Question: The button on the Panel was supposed to be below the last row of ovals but what it does was add a column:

Here is my Code
'''
Panel p1 = new Panel();
JButton shiftLeft = new JButton("Shift Left");
JButton shiftRight = new JButton("Shift Right");
p1.setLayout(new GridLayout(Rows, Columns));
for (int i=0; i<Rows; i++) {
for (int j = 0; j < Columns; j++) {
arcs[i][j] = new ArcsPanel(i, j);
p1.add(arcs[i][j]);
arcs[i][j].addMouseListener(me);
}
}
p1.add(shiftRight);
add(p1, BorderLayout.CENTER);
this.pack();
this.setDefaultCloseOperation(JFrame.EXIT_ON_CLOSE);
this.setLocationRelativeTo(null);
this.setVisible(true);
'''
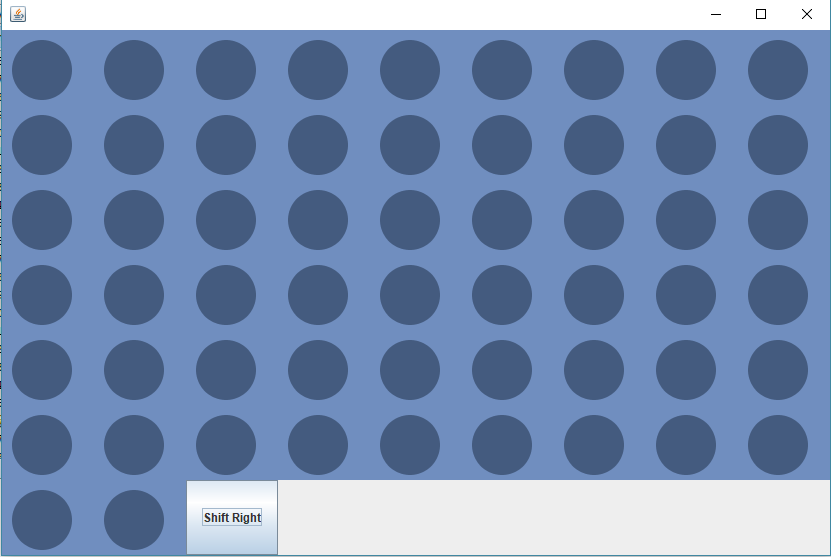
Answer: > The button on the Panel was supposed to be below the last row of ovals
A GridLayout always adds components in rows/columns.
If you want the button separate from the GridLayout then you need to add the button to the frame directly:
'''
//p1.add(shiftRight);
add(p1, BorderLayout.CENTER);
add(shiftRight, BorderLayout.PAGE_END);
'''
Or if you don't want the button resized, then you need to wrap it in another panel first:
'''
JPanel buttonPanel = new JPanel();
buttonPanel.add( shiftRight );
add(buttonPanel, BorderLayout.PAGE_END);
'''
The point is to achieve desired layout you can use multiple panels each with different layouts. You are not force to use a single panel or layout manager.